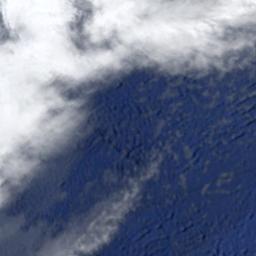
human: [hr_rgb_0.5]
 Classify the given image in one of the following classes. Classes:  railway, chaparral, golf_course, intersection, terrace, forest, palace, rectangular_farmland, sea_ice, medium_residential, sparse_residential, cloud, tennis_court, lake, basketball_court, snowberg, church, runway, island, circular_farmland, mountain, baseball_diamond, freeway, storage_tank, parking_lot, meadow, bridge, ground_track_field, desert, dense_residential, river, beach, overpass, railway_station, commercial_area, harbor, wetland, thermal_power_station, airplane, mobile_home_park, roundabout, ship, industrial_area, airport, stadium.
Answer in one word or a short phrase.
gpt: cloud